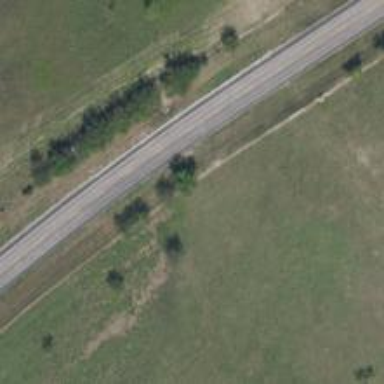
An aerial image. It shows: Tertiary road.